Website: walmart
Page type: customer-info-address
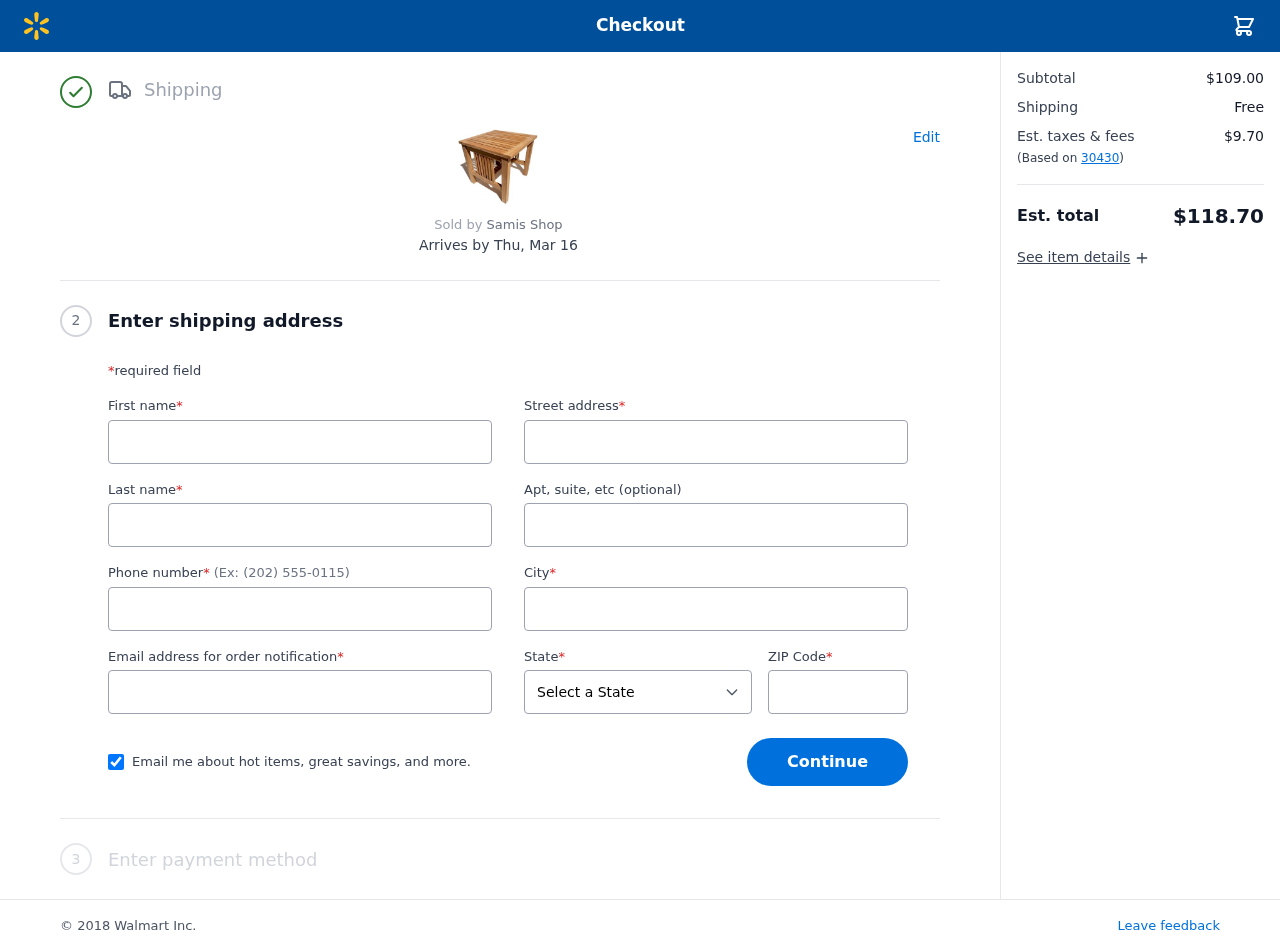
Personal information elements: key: PII_CITY
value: Allisontown
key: PII_EMAIL
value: amorrison@yahoo.com
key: PII_FIRSTNAME
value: Albert
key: PII_LASTNAME
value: Morrison
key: PII_PHONE
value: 6015242898
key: PII_POSTCODE
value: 30430
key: PII_STATE
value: Texas
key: PII_STREET
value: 59096 Casey Meadows Apt. 955
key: PII_STREET2
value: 3774 Stephanie Key
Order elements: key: ORDER_DELIVERY_DATE
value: Thu, Mar 16
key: ORDER_SUBTOTAL
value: $109.00
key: ORDER_SHIPPING_COST
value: Free
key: ORDER_TAX
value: $9.70
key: ORDER_TOTAL
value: $118.70